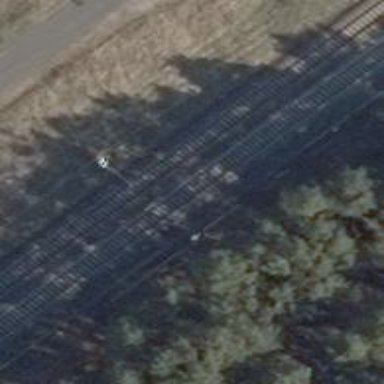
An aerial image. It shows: Railway milestone with catenary mast.